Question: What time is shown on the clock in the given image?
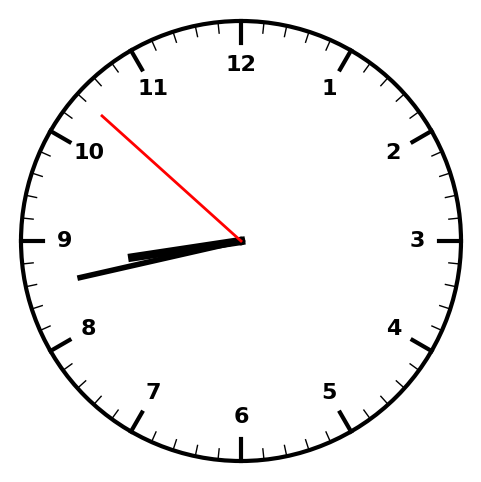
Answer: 08:42:52